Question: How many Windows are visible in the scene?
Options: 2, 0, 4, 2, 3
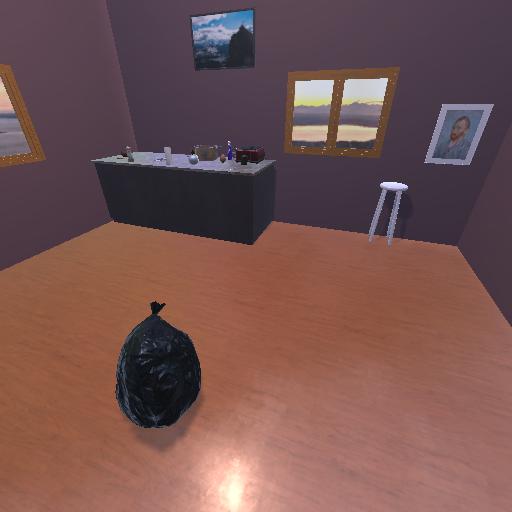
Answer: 2